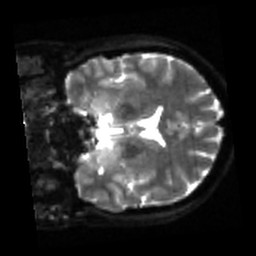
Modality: sbref
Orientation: coronal
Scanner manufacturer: siemens
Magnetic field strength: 3 T
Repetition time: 4 s
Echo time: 0.0594 s